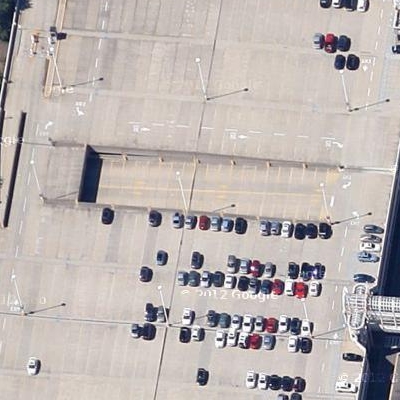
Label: Parking